Field crop: maize
Growth stage: 2
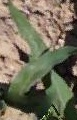
Species: maize